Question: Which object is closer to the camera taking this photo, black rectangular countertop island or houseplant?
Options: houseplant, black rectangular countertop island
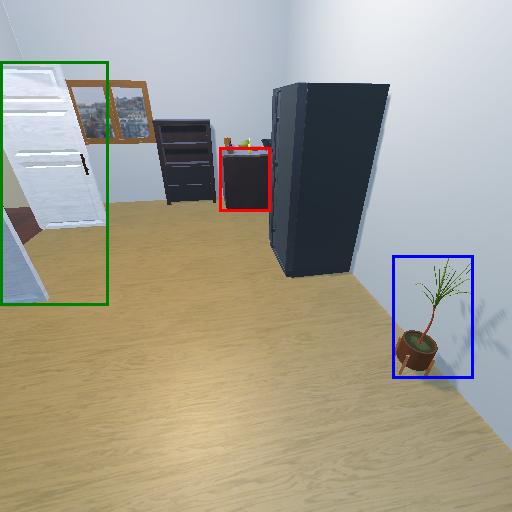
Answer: houseplant